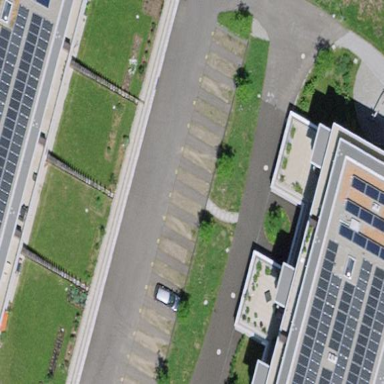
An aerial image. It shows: Parking area.